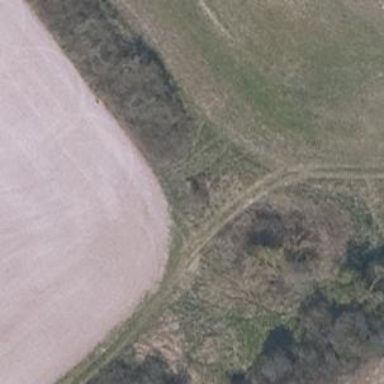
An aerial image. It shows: Grass track with grade 5 tracktype.